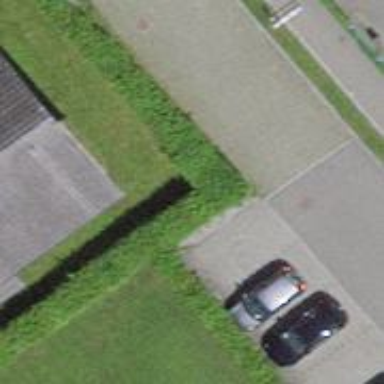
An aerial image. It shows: Hedge acting as barrier.